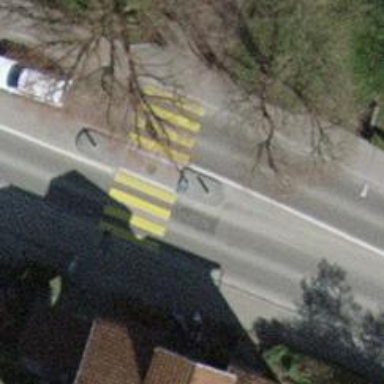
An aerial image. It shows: Marked zebra crossing with island in the middle.